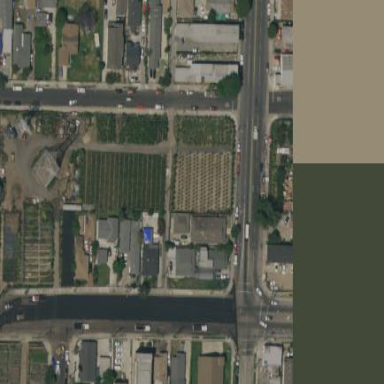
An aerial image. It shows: Community garden providing leisure land.